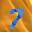
Label: 7